Aerial crown-view tile of a tropical tree (Barro Colorado Island, Panama), acquired 20240813:
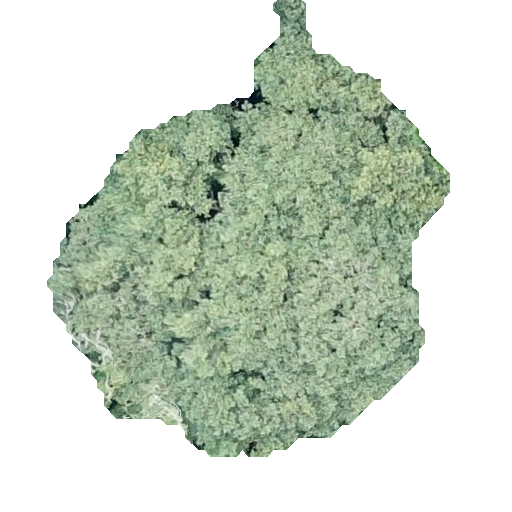
Species: Apeiba membranacea
GBIF accepted scientific name: Apeiba membranacea
Crown area: 171.702 m²